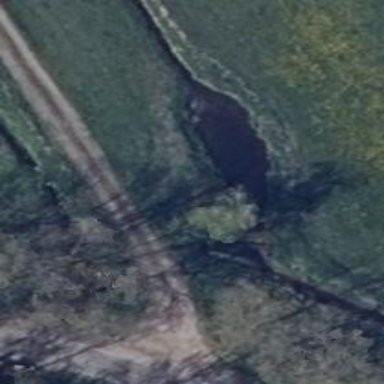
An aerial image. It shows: Culvert tunnel.